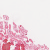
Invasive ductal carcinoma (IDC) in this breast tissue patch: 0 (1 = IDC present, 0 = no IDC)